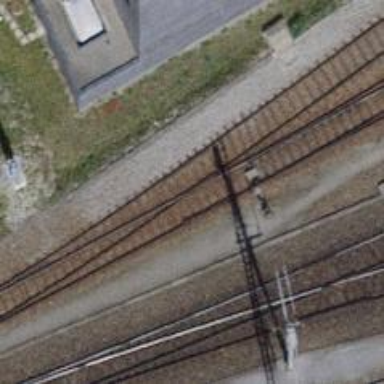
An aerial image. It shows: Railway switch.